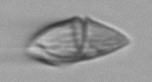
Label: Gyrodinium